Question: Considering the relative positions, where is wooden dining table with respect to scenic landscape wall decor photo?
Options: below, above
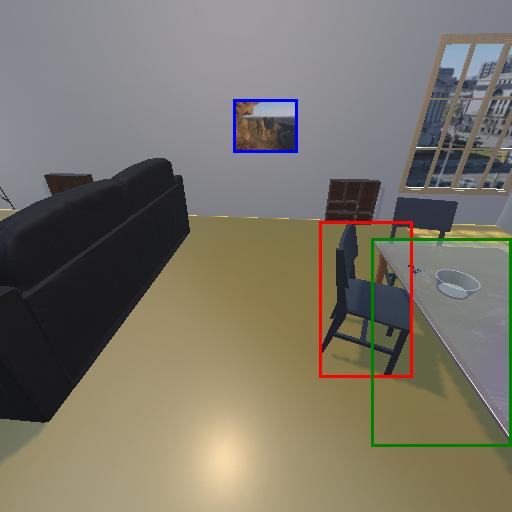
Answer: below